Current action and preconditions to check: trajectory_clear

Your task: For each precondition in the list above, predict whether it will hold at this action.

Consider the current scene as observed from the mobile robot's camera, and analyze the predicted future states of all dynamic agents (e.g., people, animals, vehicles, or any moving entities) within the NEXT SECOND.

IMPORTANT: Only answer "very likely" if you are absolutely certain—based on strong, clear evidence—that a dynamic agent will violate the precondition in the predicted future state. Do NOT answer "very likely" for unlikely, ambiguous, or low-probability risks.

Ask yourself for each precondition: Is there a high probability, with clear and convincing evidence, that the predicted future states of any dynamic agent will interfere with the predicted future state of the currently executing action within the NEXT SECOND, causing that precondition to fail?

Assess the risk level based on these predictions. Use "likely" or "very likely" if motions create a clear risk of interference.

Use "neutral" or "improbable" if agents are nearby but their predicted paths are clearly diverging or non-conflicting.

Failure Risk Categories: "very improbable", "improbable", "neutral", "likely", "very likely"

Answer Format: Output ONLY the probability_of_failure value from these categories: "very improbable", "improbable", "neutral", "likely", "very likely"

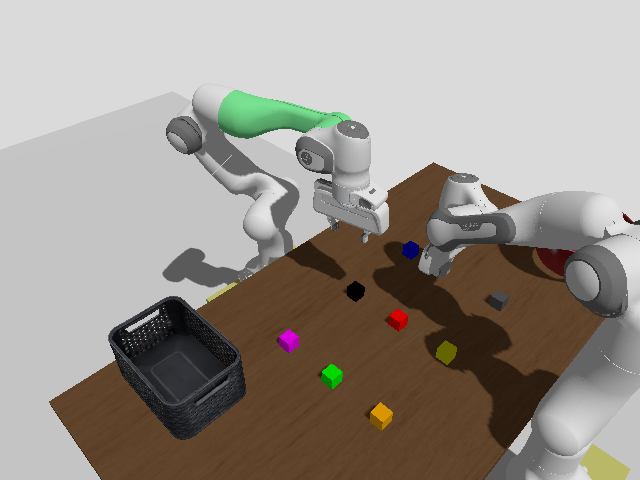

Answer: neutral